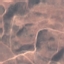
Land use / land cover class: HerbaceousVegetation